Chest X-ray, AP view. Patient: 26 years old, sex F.
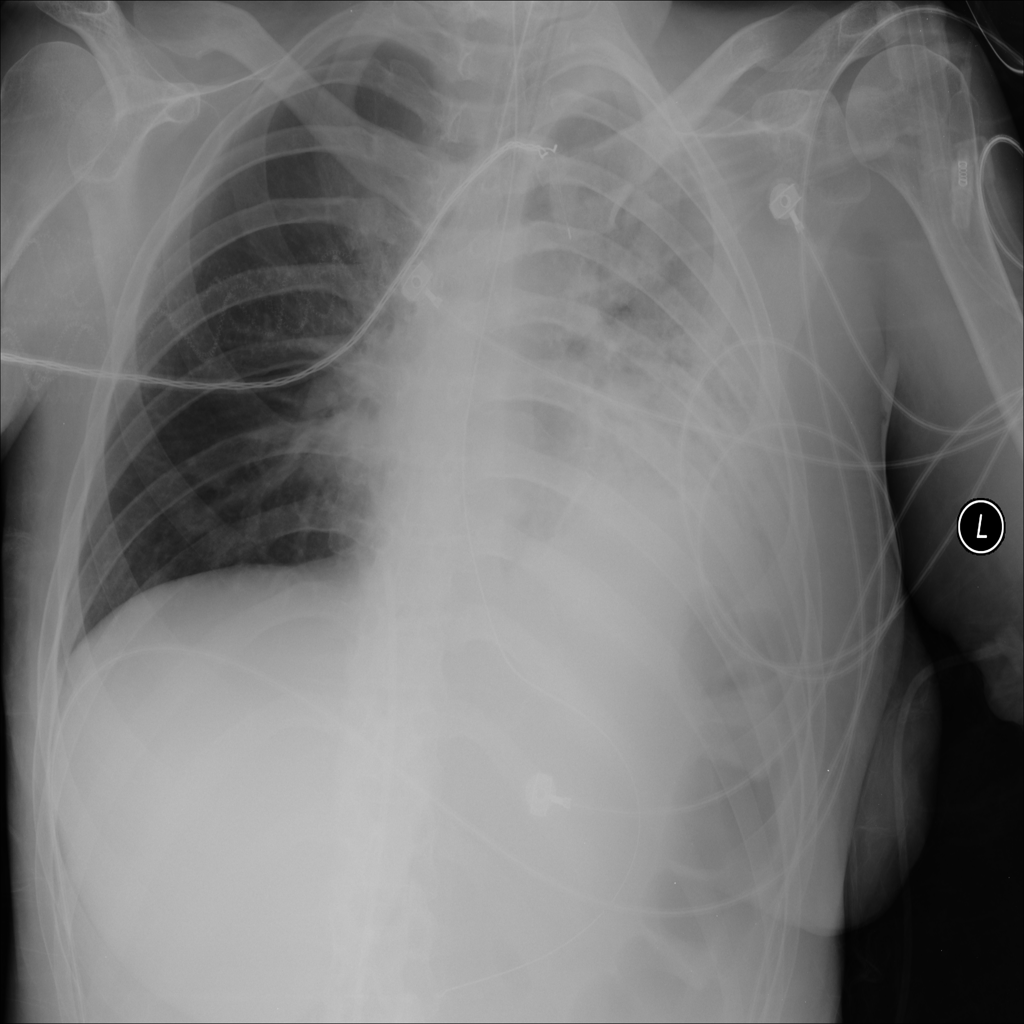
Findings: Effusion